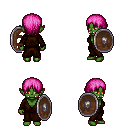
a pixel art fantasy rpg character, female body template, orc, green skin, brown robe, magenta pants, pink plain hairstyle, shield, four views (front, back, left, right), 2x2 character sprite sheet, small pixel art, hard edges, no anti-aliasing